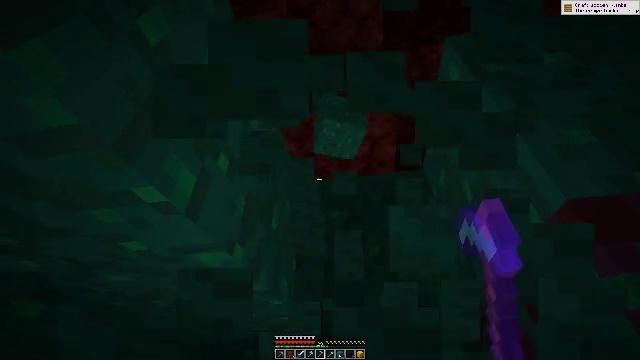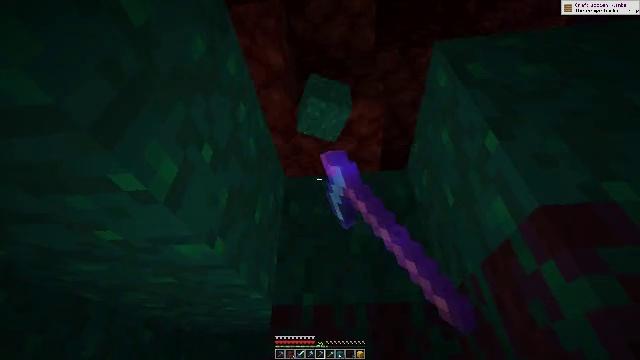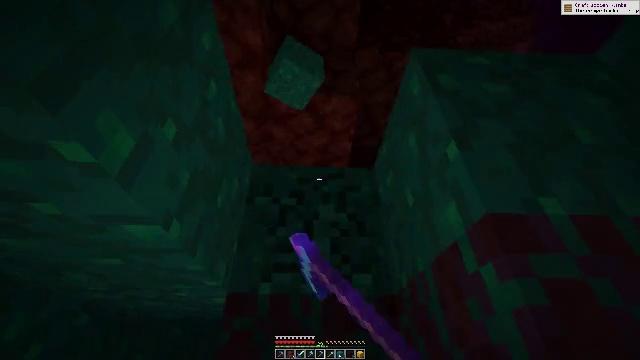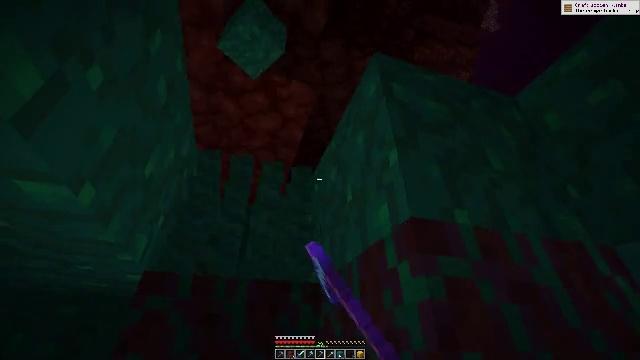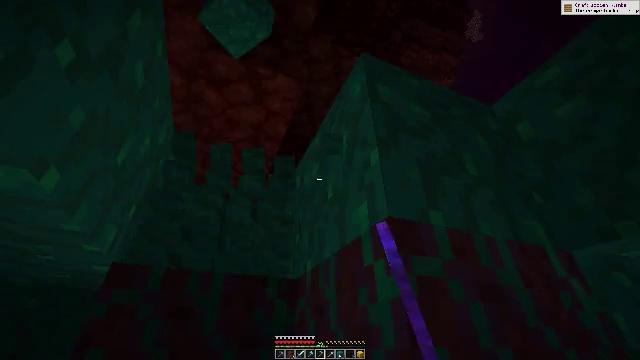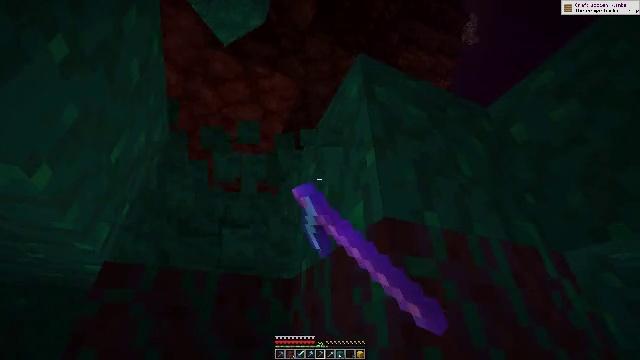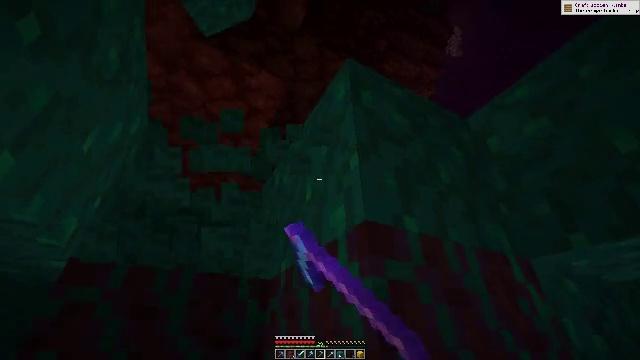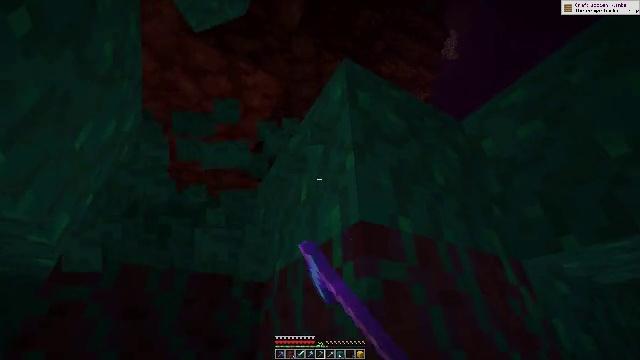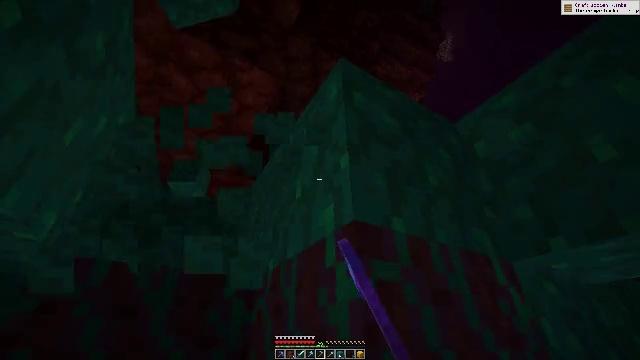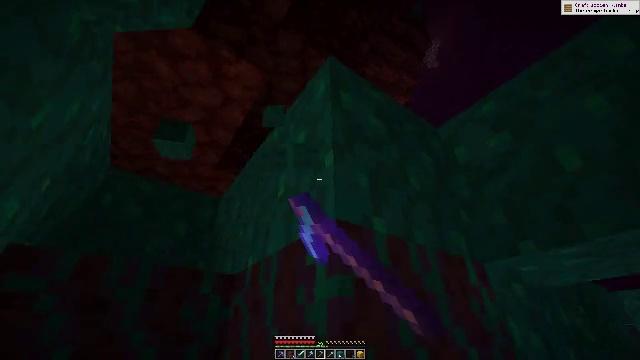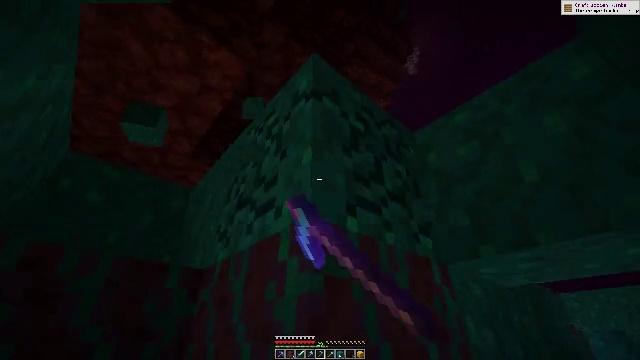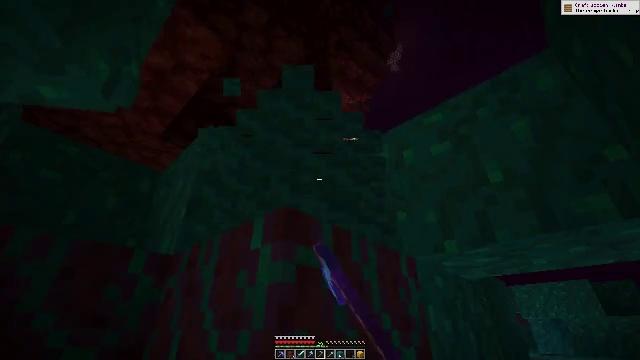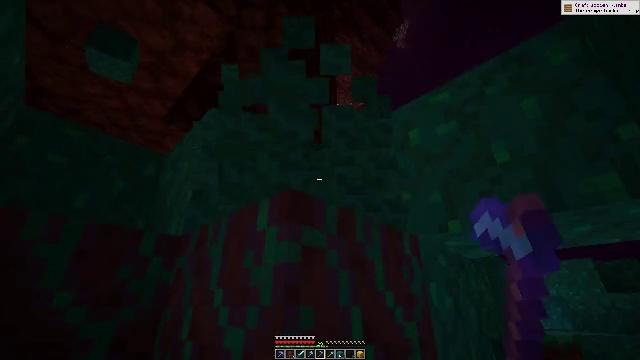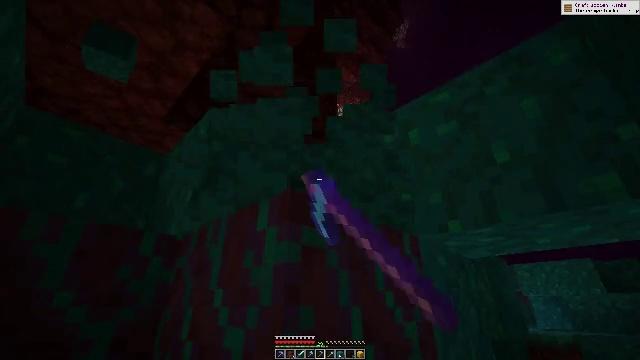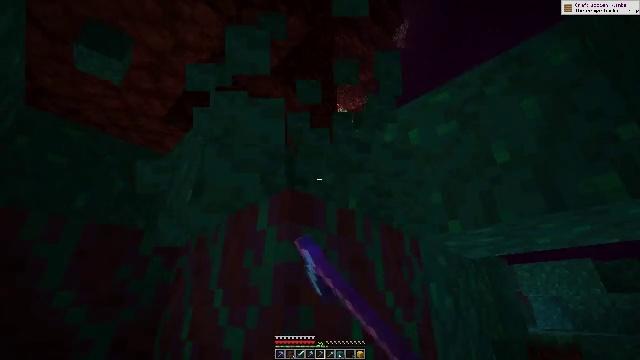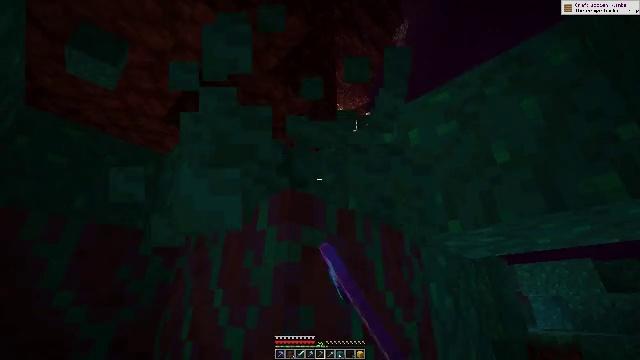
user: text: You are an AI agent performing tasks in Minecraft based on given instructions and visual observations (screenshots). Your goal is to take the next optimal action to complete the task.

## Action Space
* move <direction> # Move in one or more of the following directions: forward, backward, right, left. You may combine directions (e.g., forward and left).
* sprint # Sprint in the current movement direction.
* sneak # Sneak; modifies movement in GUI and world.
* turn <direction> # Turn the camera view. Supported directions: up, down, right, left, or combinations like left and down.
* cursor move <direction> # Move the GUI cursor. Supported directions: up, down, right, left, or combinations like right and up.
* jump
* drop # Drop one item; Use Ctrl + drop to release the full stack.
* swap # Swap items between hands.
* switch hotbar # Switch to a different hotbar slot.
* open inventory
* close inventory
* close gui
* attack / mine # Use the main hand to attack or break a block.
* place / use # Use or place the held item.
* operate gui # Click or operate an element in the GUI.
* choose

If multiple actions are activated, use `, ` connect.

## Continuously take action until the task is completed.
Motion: motion action
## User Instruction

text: Attack the warped wart block to obtain it.
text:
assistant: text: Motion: turn right, attack / mine
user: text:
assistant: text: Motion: turn right and down, attack / mine
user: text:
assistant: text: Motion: turn right and down, attack / mine
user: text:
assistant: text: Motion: turn right, attack / mine
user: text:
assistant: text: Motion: turn right, attack / mine
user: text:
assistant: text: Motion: turn right, attack / mine
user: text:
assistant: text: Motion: turn right, attack / mine
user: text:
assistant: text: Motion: turn right, attack / mine
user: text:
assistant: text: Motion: turn right, attack / mine
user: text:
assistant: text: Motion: turn right, attack / mine
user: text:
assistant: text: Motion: turn right and down, attack / mine
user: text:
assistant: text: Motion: turn left and down, attack / mine
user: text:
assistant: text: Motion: attack / mine
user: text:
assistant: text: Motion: attack / mine
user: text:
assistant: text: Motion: attack / mine
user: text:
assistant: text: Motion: attack / mine
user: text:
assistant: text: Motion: turn right and up, attack / mine
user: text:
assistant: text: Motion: turn right and up, attack / mine
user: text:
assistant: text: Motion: turn right, attack / mine
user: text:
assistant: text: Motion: turn right and down, attack / mine
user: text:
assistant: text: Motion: turn right and down, attack / mine
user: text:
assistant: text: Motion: attack / mine
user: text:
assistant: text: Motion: turn right, attack / mine
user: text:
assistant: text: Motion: turn right and down, attack / mine
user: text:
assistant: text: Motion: turn right, attack / mine
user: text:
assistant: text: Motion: turn right, attack / mine
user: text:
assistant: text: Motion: turn right, attack / mine
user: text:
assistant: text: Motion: turn right, attack / mine
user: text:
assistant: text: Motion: turn right, attack / mine
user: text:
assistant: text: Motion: attack / mine